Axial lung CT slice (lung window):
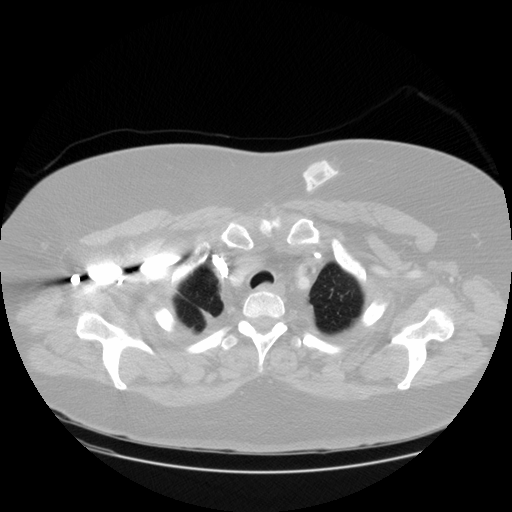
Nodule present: no